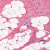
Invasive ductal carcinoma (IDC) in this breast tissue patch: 0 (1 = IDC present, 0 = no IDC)